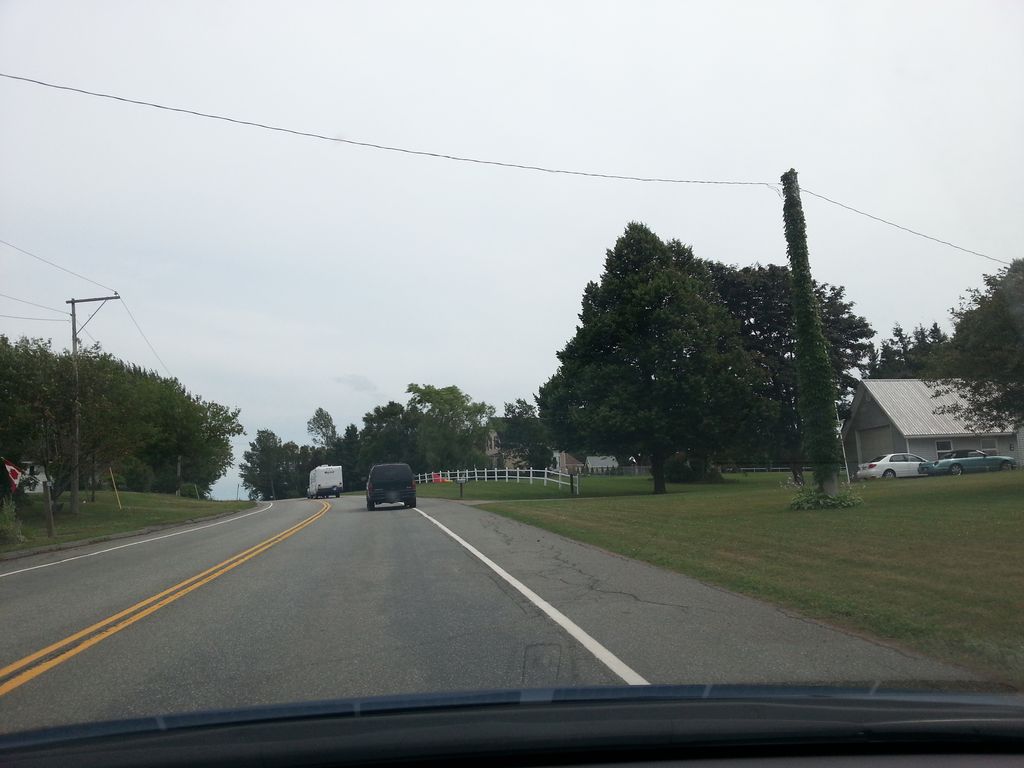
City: charlottetown